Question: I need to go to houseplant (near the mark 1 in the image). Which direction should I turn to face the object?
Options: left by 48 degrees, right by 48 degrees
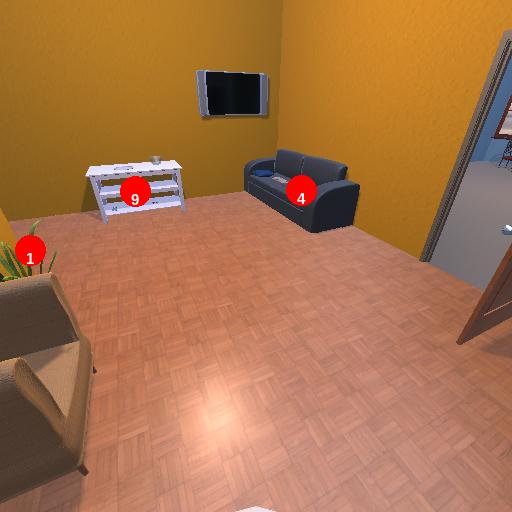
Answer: left by 48 degrees